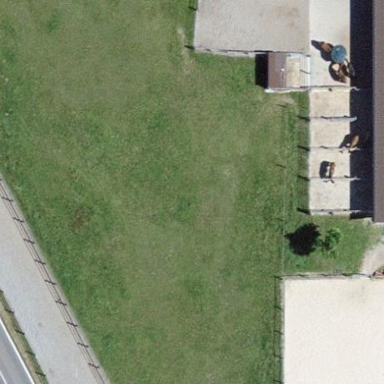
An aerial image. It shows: Equestrian pitch for leisure land use.